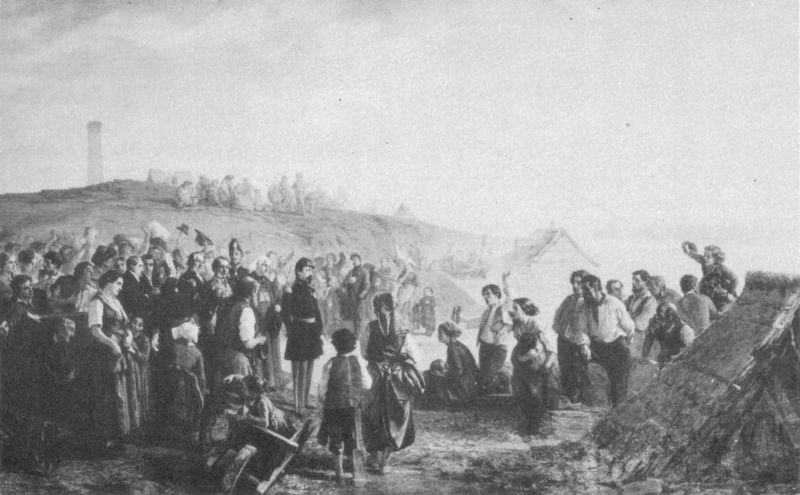
Titel: L'Empereur visitant des inondés de Tarascon (juin 1856), Der Kaiser besucht die Opfer der Überschwemmung von Tarascon (Juni 1856)
Künstler: Adolphe William Bouguereau
Standort: Trascon
Institution: Hôtel de Ville
Schlagwörter: berg, dunkel, feuer, gruppe, himmel, mann, schatten, weiß, bäume, frauen, landschaft, menschen, ocker, sitzen, frau, geste, grau, haar, hell, holz, hut, hüte, kleider, licht, männer, rücken, schwarz, stroh, szene, säule, zeichnung, dach, gebäude, gras, gürtel, haus, beige, gesellschaft, leute, masse, menge, versammlung, bart, hemd, arm, arme, historie, stehen, steine, vollbart, gesten, hände, portrait, erde, horizont, häuser, hügel, natur, weite, hütte, rauch, sonne, boden, land, mantel, kind, personen, person, schultern, bauern, karren, kinder, landleben, schornstein, turm, magd, rückenansicht, röcke, rede, abhang, hemden, berge, hang, dorf, dächer, dunst, nebel, hütten, ausflug, picknick, karre, rad, schubkarre, schubkarren, wagen, böschung, krieg, sturm, historienbild, soldaten, stimmung, junge, bauer, gruppen, foto, fotografie, photographie, burg, strohdach, leuchtturm, haufen, schwarzweiss, uniform, aufstand, faust, soldat, volk, herrscher, treffen, schaulustige, fenre, juge, photo, gedeckt, verschränkt, himme, beleuchtet, soladt, gefangene, begegnung, general, siedlung, jubel, armut, fotographie, aufnahme, rufe, drau, zelt, bergfried, bäuerlich, verschlag, winken, giegel, rustikal, ach, unschärfe, verkündung, barrikaden, kinde, ell, gestikulieren, protest, strohhütte, wahl, belichtet, kaiserlich, überlichtet, fotofrafie, aussensetehend, erdhäuser, fotopgrphie, genaral, hut1himmel, strohdac, winklen